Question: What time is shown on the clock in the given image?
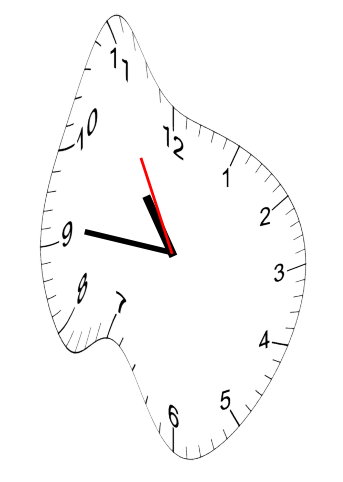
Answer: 10:45:55